Question: I'm creating a non-linear response to a series of random values from {-1, +1} using a simple Volterra kernel:

With a zero mean for 'a(k)' values I would expect 'r(k)' to have a zero mean as well for arbitrary 'w' values. However, I get 'r(k)' with an always positive mean value, while a mean for 'a(k)' behaves as expected: is close to zero and changes sign from run to run.
Why don't I get a similar behavior for 'r(k)'? Is it because 'a(k)' are pseudo-random and two different values from 'a' are not actually independent?
Here is a code that I use:
'''
import numpy as np
import matplotlib.pyplot as plt
import itertools
# array of random values {-1, 1}
A = np.random.randint(2, size=10000)
A = [x*2 - 1 for x in A]
# array of random weights
M = 3
w = np.random.rand(int(M*(M+1)/2))
# non-linear response to random values
R = []
for i in range(M, len(A)):
vals = np.asarray([np.prod(x) for x in itertools.combinations_with_replacement(A[i-M:i], 2)])
R.append(np.dot(vals, w))
print(np.mean(A), np.var(A))
print(np.mean(R), np.var(R))
'''
:
Check on whether the quadratic form, which is employed by the kernel, is <URL>. The code to do the check:
'''
import scipy.linalg as lin
wm = np.zeros((M,M))
w_index = 0
# check Sylvester's criterion
# reconstruct weights for quadratic form
for r in range(0,M):
for c in range(r,M):
wm[r,c] += w[w_index]/2
wm[c,r] += w[w_index]/2
w_index += 1
# check principal minors
for r in range(0,M):
if lin.det(wm[:r+1,:r+1])<0: print('found negative principal minor of order', r)
'''
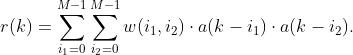
Answer: This question ended up being about math, and not programming. Nevertheless, this is my own answer.
Simply put, when indices of 'a(k-i)' are equal, the variables in the resulting product (because they are equal). Such a product does not have a zero mean, hence the mean value of the whole equation is shifted into the positive range.
Formally, implemented function is a <URL>, for which a mean value can be calculated by
<URL>
where '\mu' and '\Sigma' are a vector of expected values and a covariance matrix for a vector 'A' respectively.
Having a zero vector '\mu' leaves only the first part of this equation. The resulting estimate can be done with the following code. And it actually gives values that are close to the statistical results in the question.
'''
# Estimate R mean
# sum weights in a main diagonal for quadratic form (matrix trace)
w_sum = 0
w_index = 0
for r in range(0,M):
for c in range(r,M):
if r==c: w_sum += w[w_index]
w_index += 1
Rmean_est = np.var(A) * w_sum
print(Rmean_est)
'''
This estimate uses an assumption, that 'a' elements with different indices are independent. Any implicit dependency due to the nature of pseudo-random generator, if present, probably gives only a slight change to the resulting estimate.